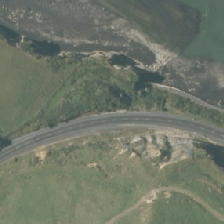
Land cover: grose_broom